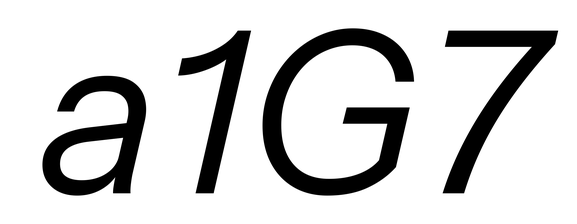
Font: InstrumentSans-Italic_Italic